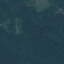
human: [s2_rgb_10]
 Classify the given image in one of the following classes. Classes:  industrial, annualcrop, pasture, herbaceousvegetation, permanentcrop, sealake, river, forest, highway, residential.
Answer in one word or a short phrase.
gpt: Forest